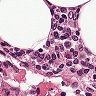
Metastatic tissue present: no